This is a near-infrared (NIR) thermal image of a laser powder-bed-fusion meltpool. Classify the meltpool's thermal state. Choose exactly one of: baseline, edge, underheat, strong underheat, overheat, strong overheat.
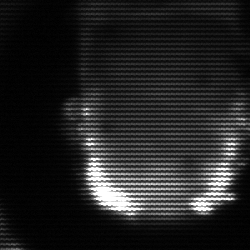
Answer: baseline